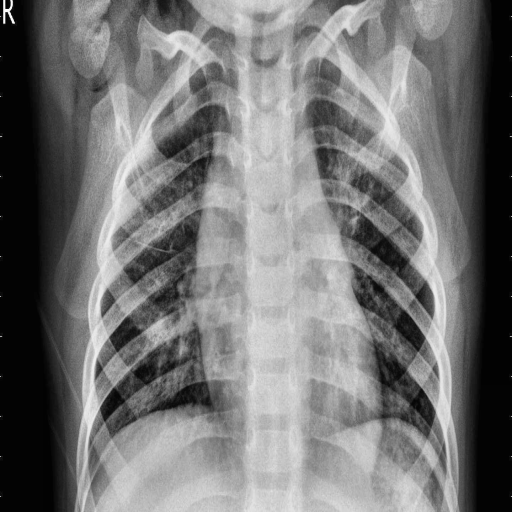
Finding: PNEUMONIA